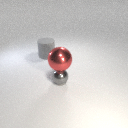
large red metal sphere above small gray metal sphere